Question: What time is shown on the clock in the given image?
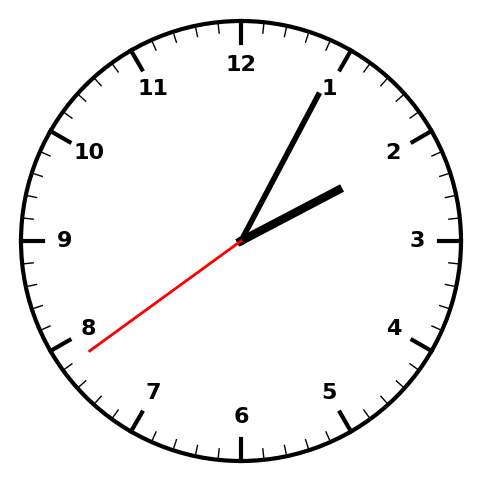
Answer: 02:04:39